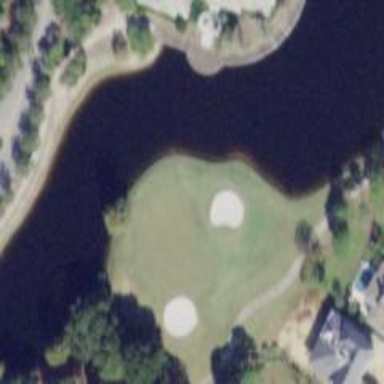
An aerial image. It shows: Golf hole.